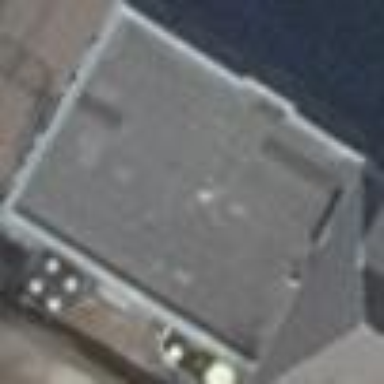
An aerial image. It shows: Unique apartment building with double saltbox roof shape.